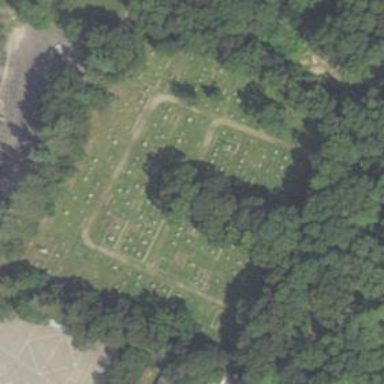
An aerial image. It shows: Cemetery with historic significance.